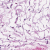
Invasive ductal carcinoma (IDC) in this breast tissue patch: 0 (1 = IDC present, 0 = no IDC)